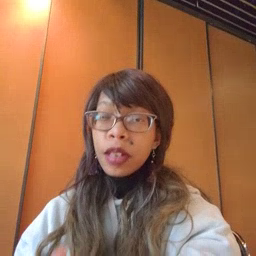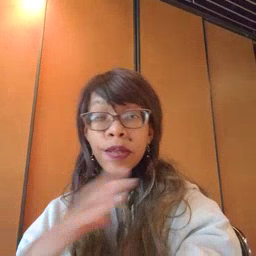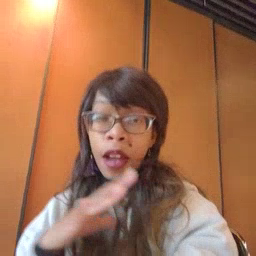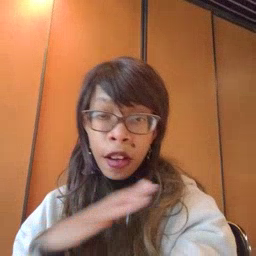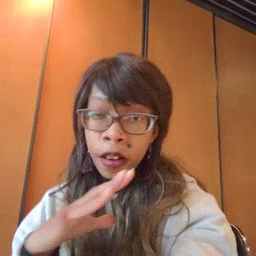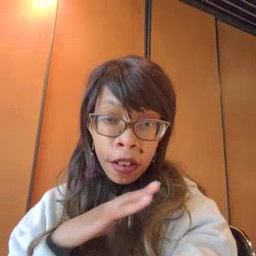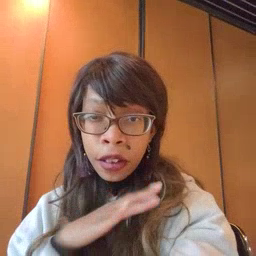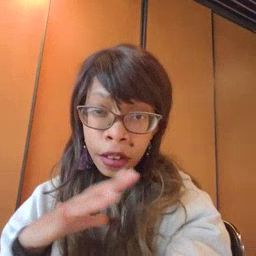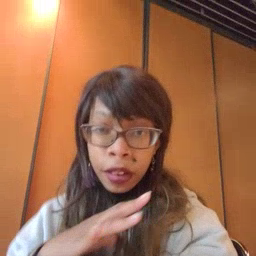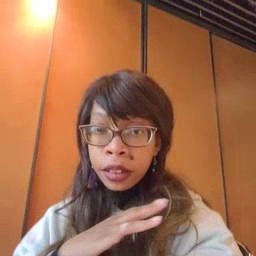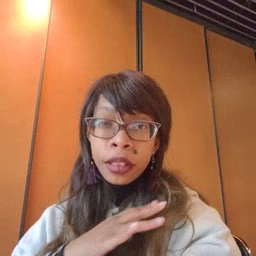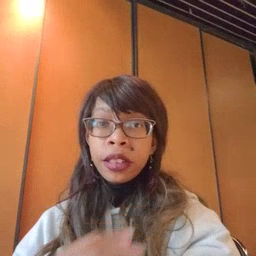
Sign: fine